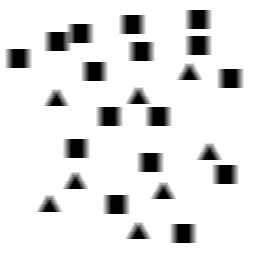
Squares: 16
Triangles: 8
Stars: 0
Total shapes: 24